Aerial crown-view tile of a tropical tree (Barro Colorado Island, Panama), acquired 20240611:
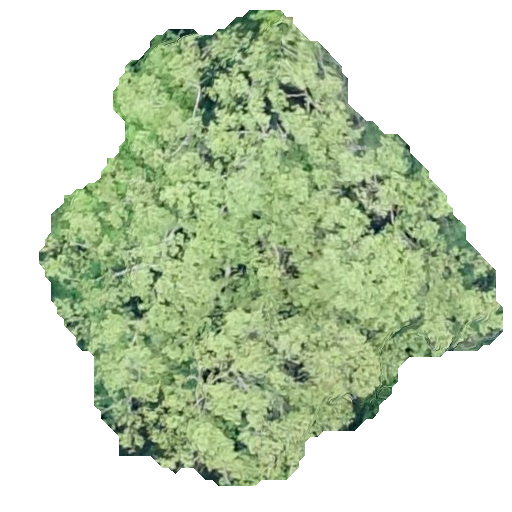
Species: Luehea seemannii
GBIF accepted scientific name: Luehea seemannii
Crown area: 217.269 m²